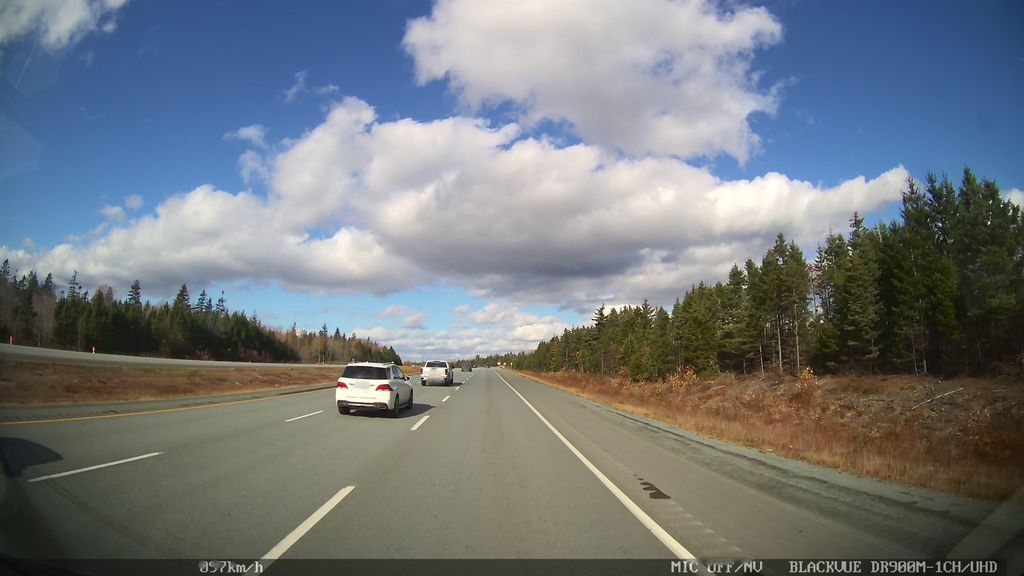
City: halifax